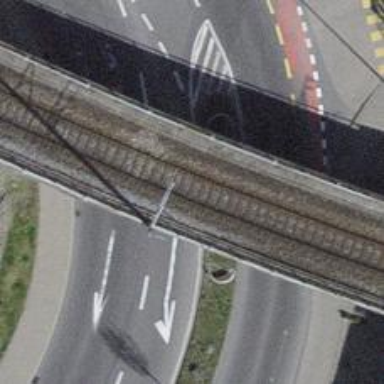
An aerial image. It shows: Single-track railway bridge with contact lines for electrification.